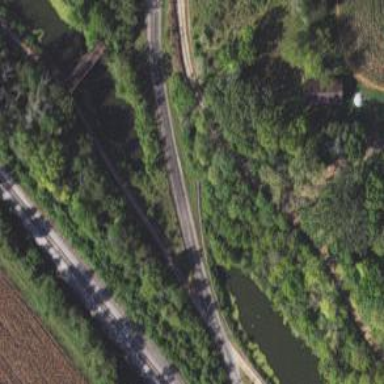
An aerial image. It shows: Culvert underpass for canal.